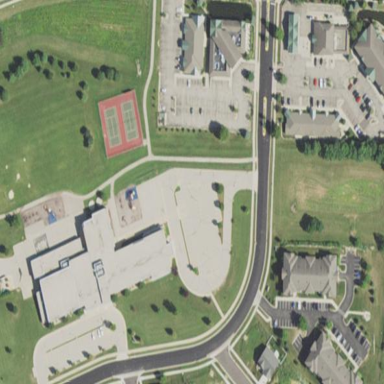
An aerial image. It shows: Sidewalk.